Question: I have an image that has the corner cut off. The image has to be responsive so it can grow and shrink with the page. The image is managed by a CMS so it has to have the corner cut programmatically. The client won't be doing it manually before uploading.
I've can use SVG to outline the part of the image I need shown. Unfortunately I have to give a set path so it stops being responsive. I even tried creating a pattern that uses the image as a fill for the path
'''
<svg version="1.1" viewBox="0 0 242 282" preserveAspectRatio="xMinYMin meet" class="svg-content">
<defs>
<pattern id="img1" patternUnits="userSpaceOnUse" width="242" height="282" x="0" y="0">
<image xlink:href="http://placehold.it/242x282" x="0" y="0" width="242" height="282" />
</pattern>
</defs>
<path d="M 0 0 L 178 0 L 242 64 L 242 282 L 0 282 z" stroke="green" fill="url(#img1)"/>
</svg>
'''
But that doesn't work because I have to give a absolute width and height. I also tried using clip-path but never seemed to work right.
Does anyone have any ideas or insights that might help me out here?
Here is an example of what the image needs to look like.

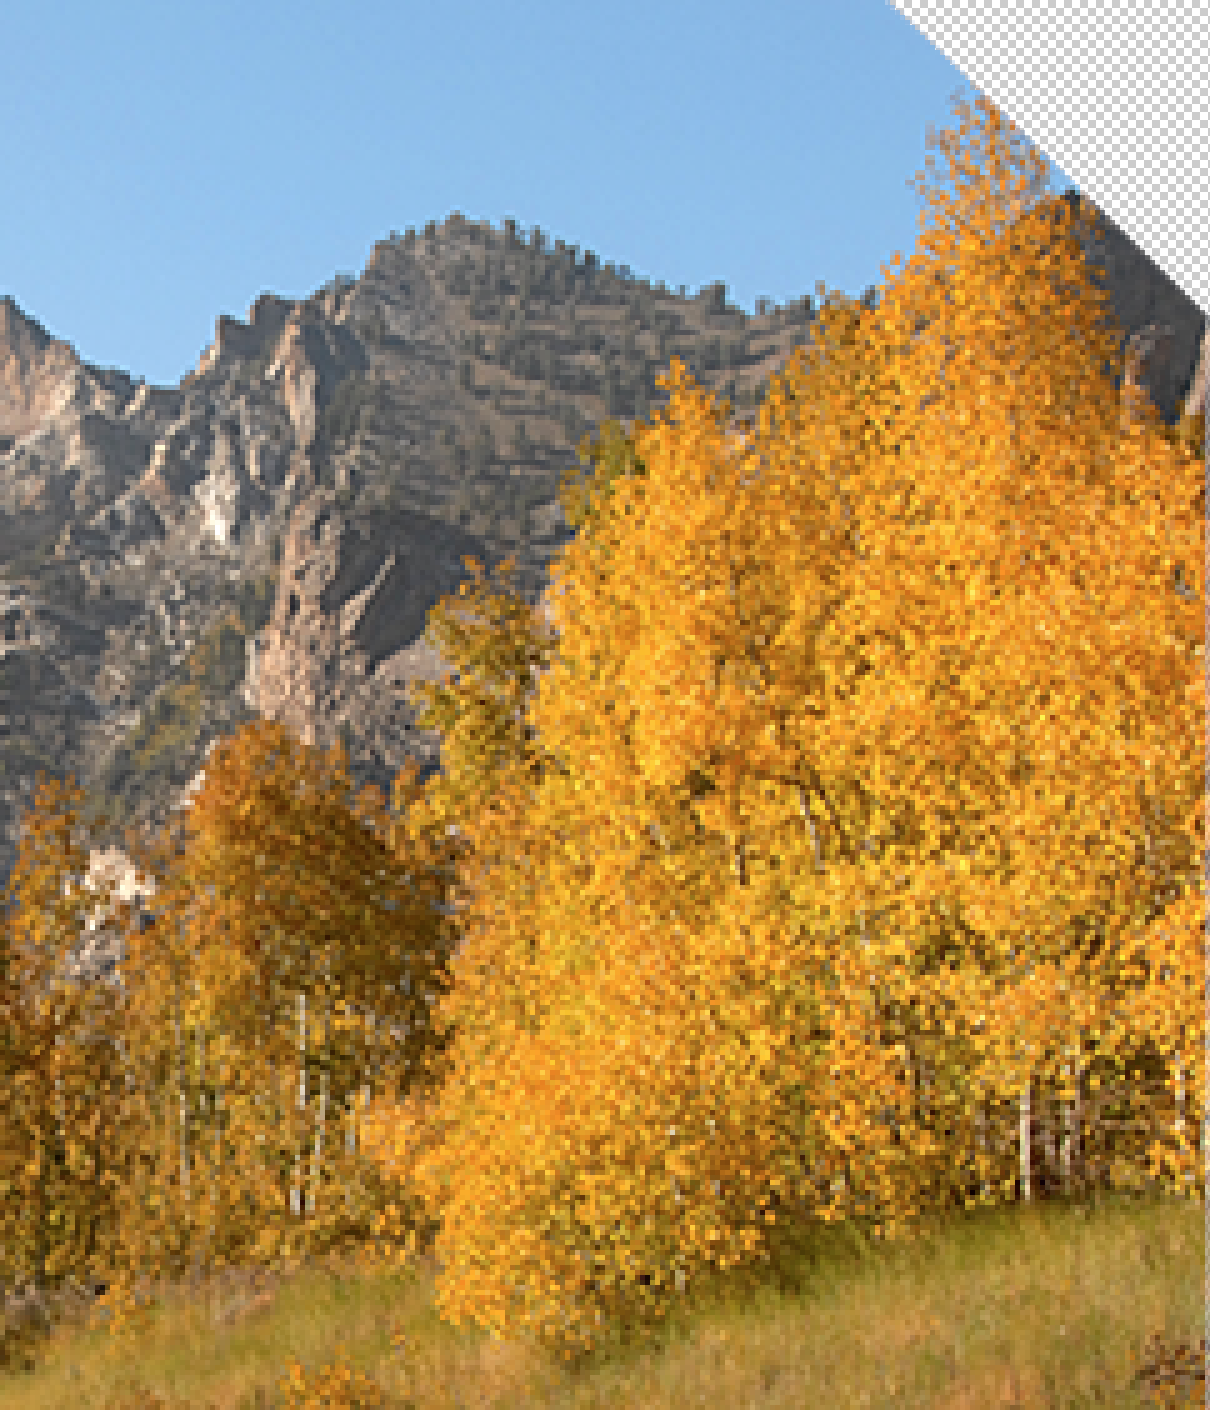
Answer: Why does it stop being responsive? As long as the viewBox is set correctly (as you have done), you can resize the container (eg. '<div>') holding the SVG and it will resize with the div.
For example, try resizing the "Result" box in the following fiddle:
<URL>